Field crop: tomato
Growth stage: 1
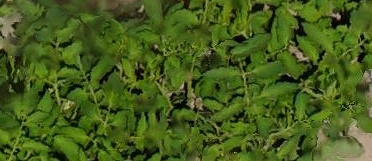
Species: tomato